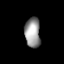
Tissue: lung
Cell type: Endothelial cells
Senescence score: 0.5427
Nuclear area (px): 459
Mean DAPI intensity: 150.231